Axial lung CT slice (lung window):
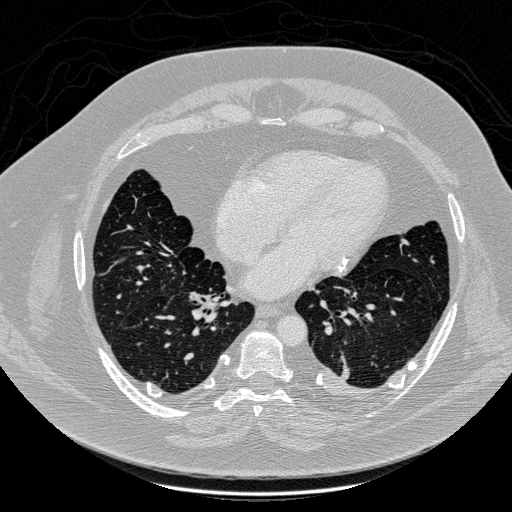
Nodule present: no